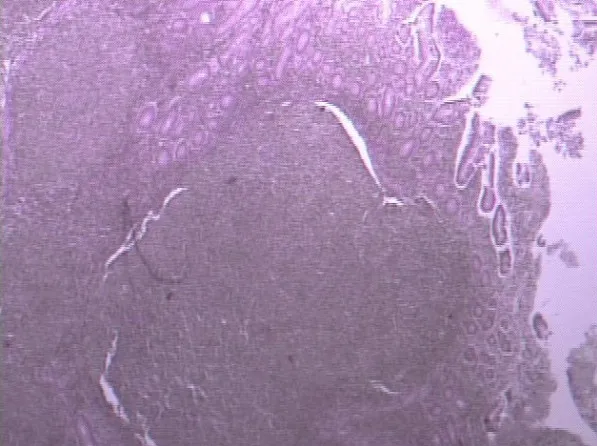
Histological section of the duodenum showing a lymphoproliferative lesion consistent with a non-Hodgkin lymphoma (Hematoxylin & Eosin, x250).
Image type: pathology (h&e)